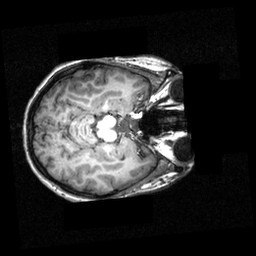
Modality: T1w
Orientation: axial
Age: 22
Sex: female
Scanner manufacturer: siemens
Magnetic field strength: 3.951 T
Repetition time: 1.5 s
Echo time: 0.00335 s